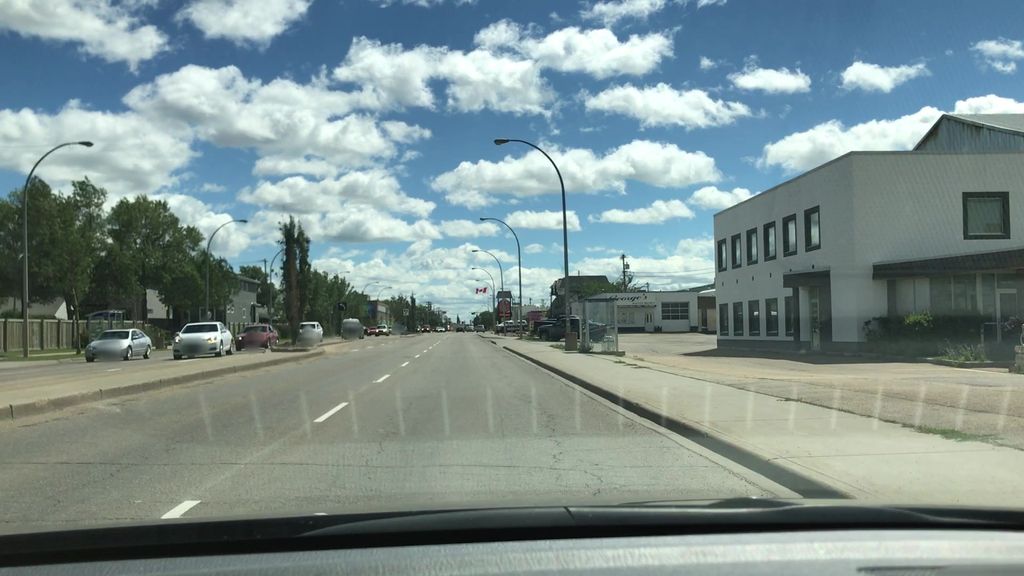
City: edmonton